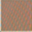
Piece: xx